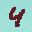
Label: 4